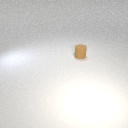
small brown rubber cylinder